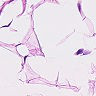
Metastatic tissue present: no